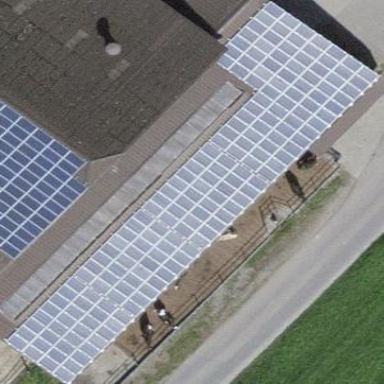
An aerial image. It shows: Solar power generator using photovoltaic method with solar photovoltaic panel types.